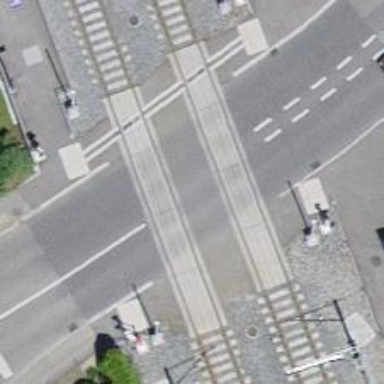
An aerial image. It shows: Railway level crossing.